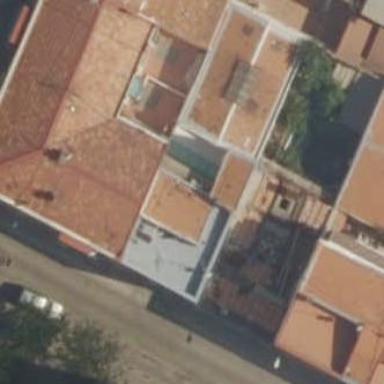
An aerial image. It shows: Image showing building with apartments.